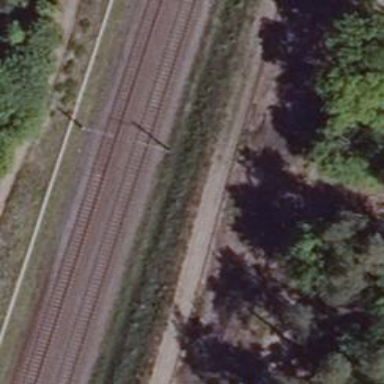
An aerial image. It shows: Milestone along the railway with catenary mast.